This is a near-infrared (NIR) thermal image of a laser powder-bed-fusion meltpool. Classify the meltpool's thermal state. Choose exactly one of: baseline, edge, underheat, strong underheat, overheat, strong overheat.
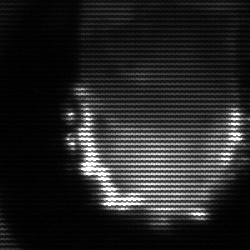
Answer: baseline